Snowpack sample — Snodgrass Mountain, Crested Butte, Colorado (2/4/25, 12:06 PM MST)
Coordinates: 38.923, -106.968
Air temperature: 35 °F
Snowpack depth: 80 cm
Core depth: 50 cm
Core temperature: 30.2 °F
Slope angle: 14°, slope face: 78°
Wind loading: low
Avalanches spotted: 0
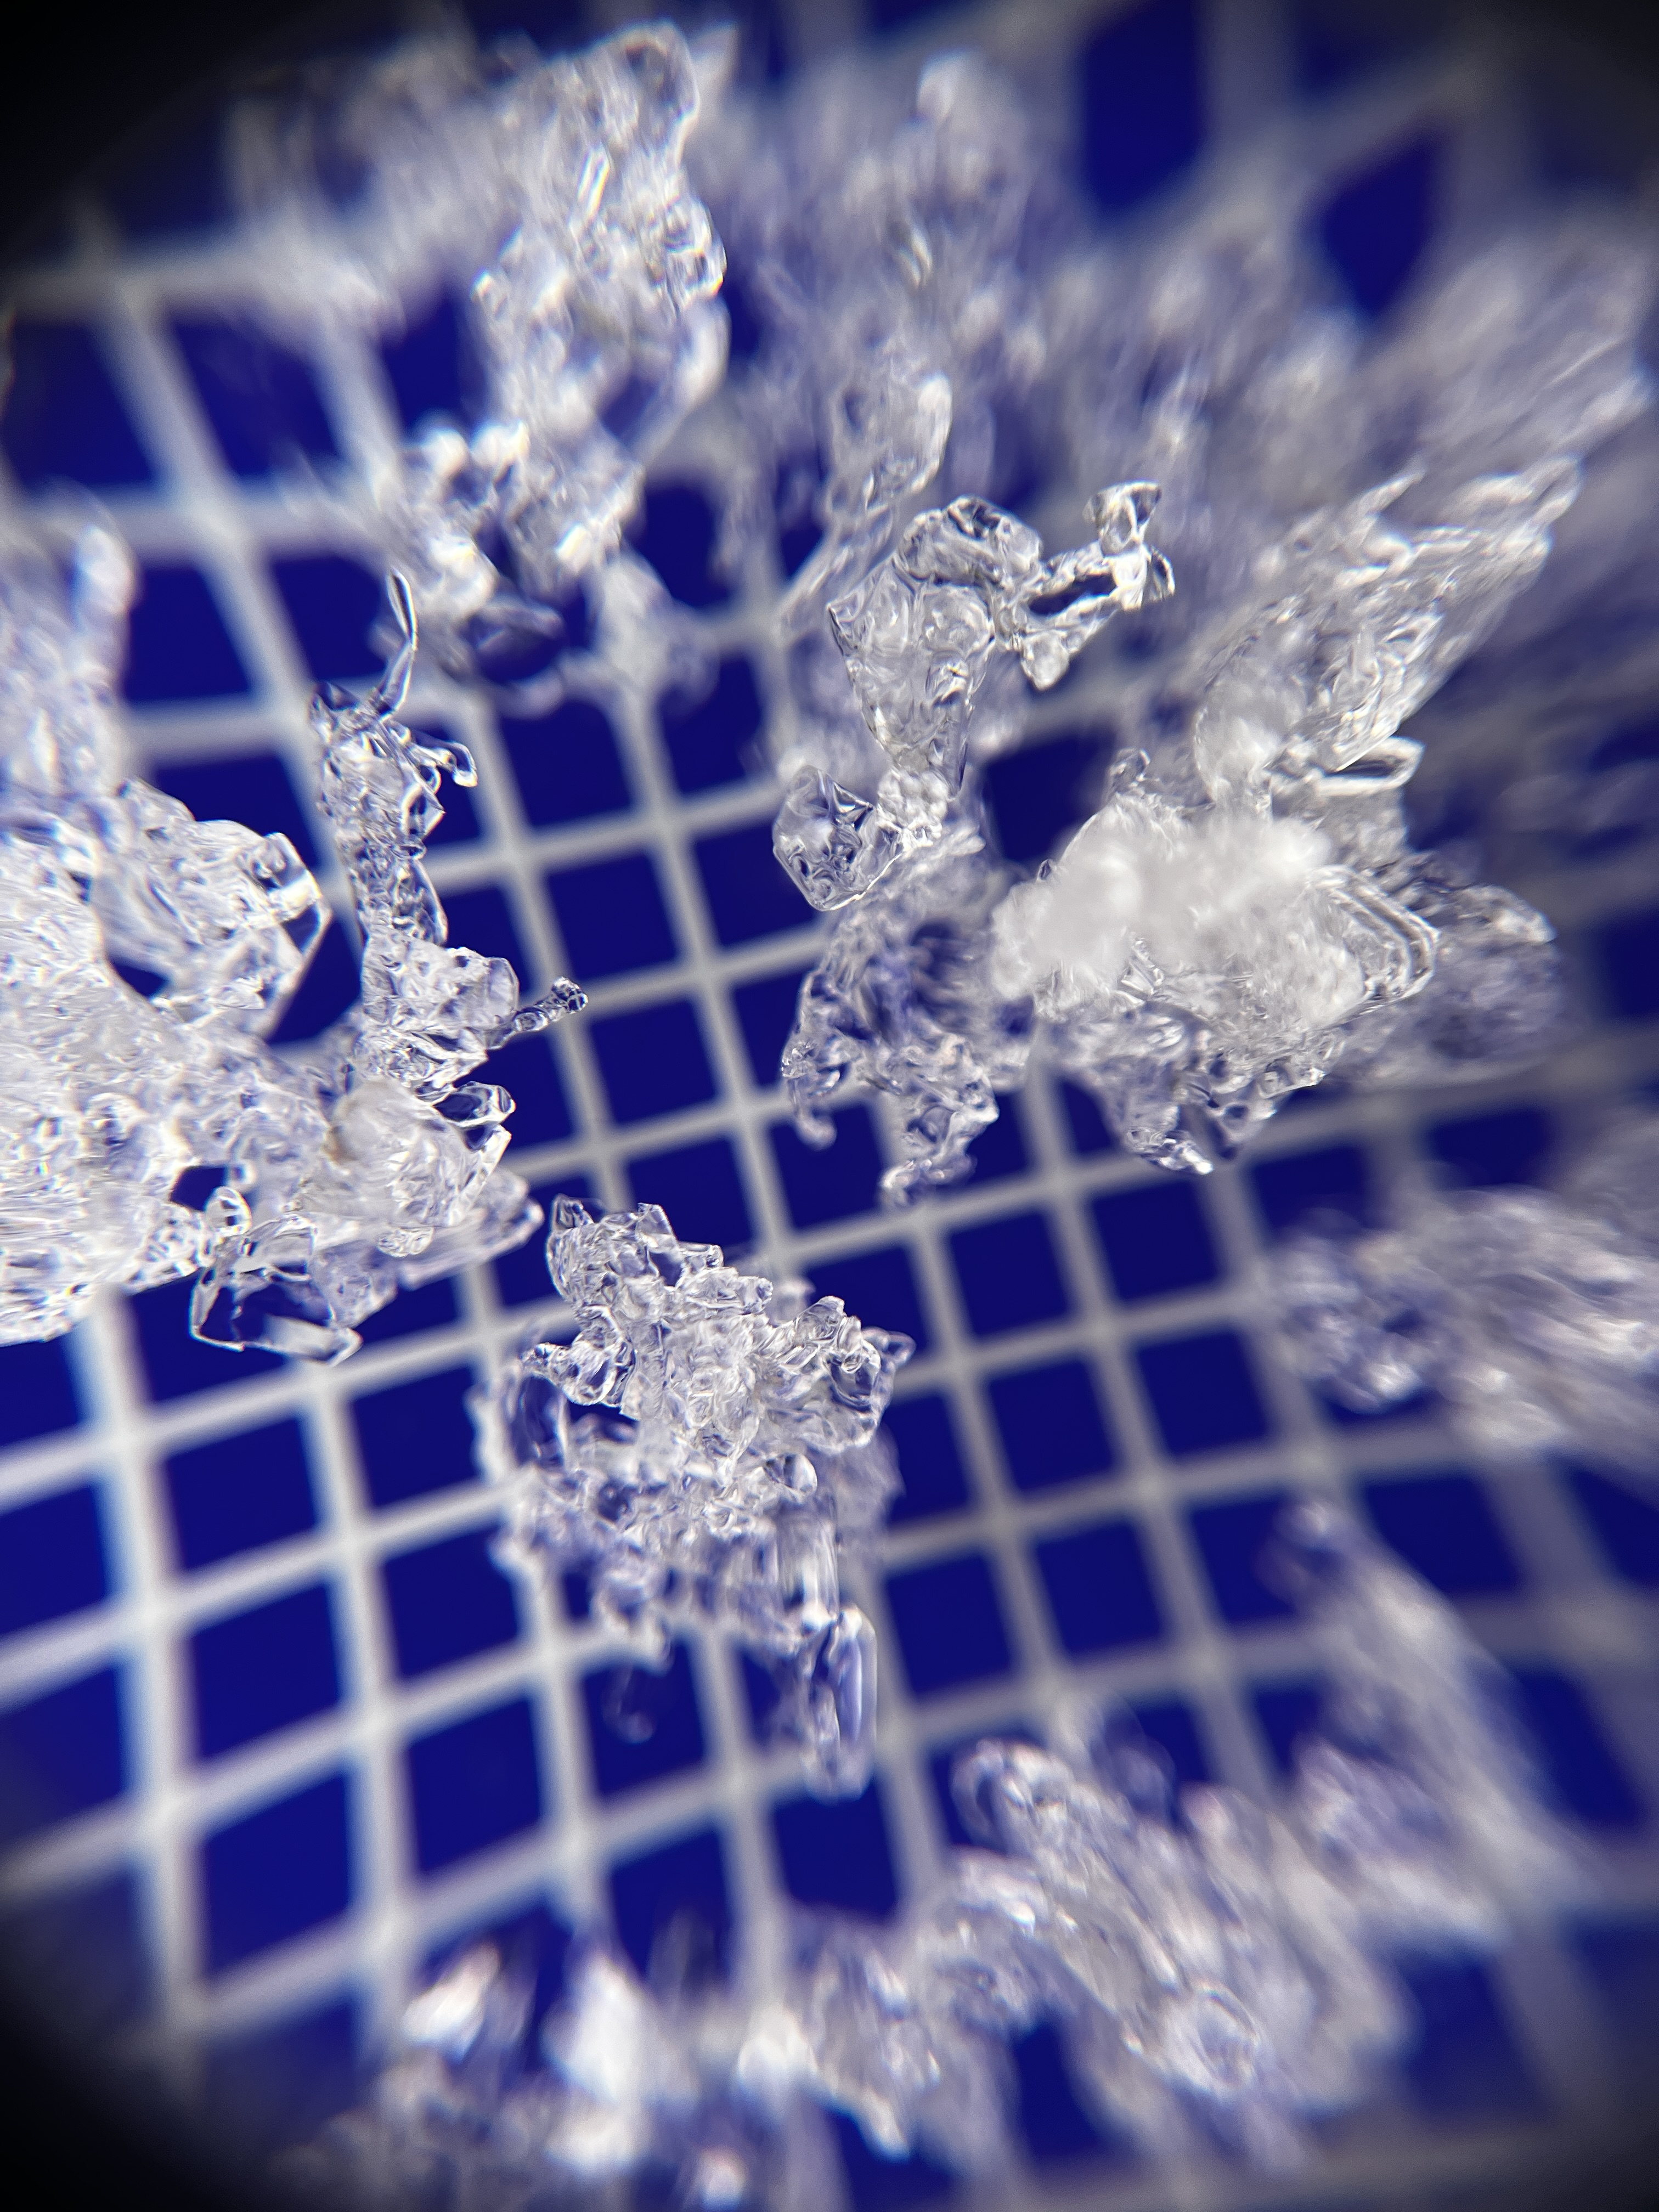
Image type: magnified_profile
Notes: No avalanches nearby, unusually warm weather for the last month reported by residents, Collected 25 yards from treeline